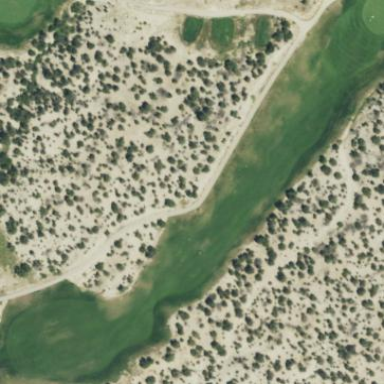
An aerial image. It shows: Golf fairway in the image.